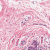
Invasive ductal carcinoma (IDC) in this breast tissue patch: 0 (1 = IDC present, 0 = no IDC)